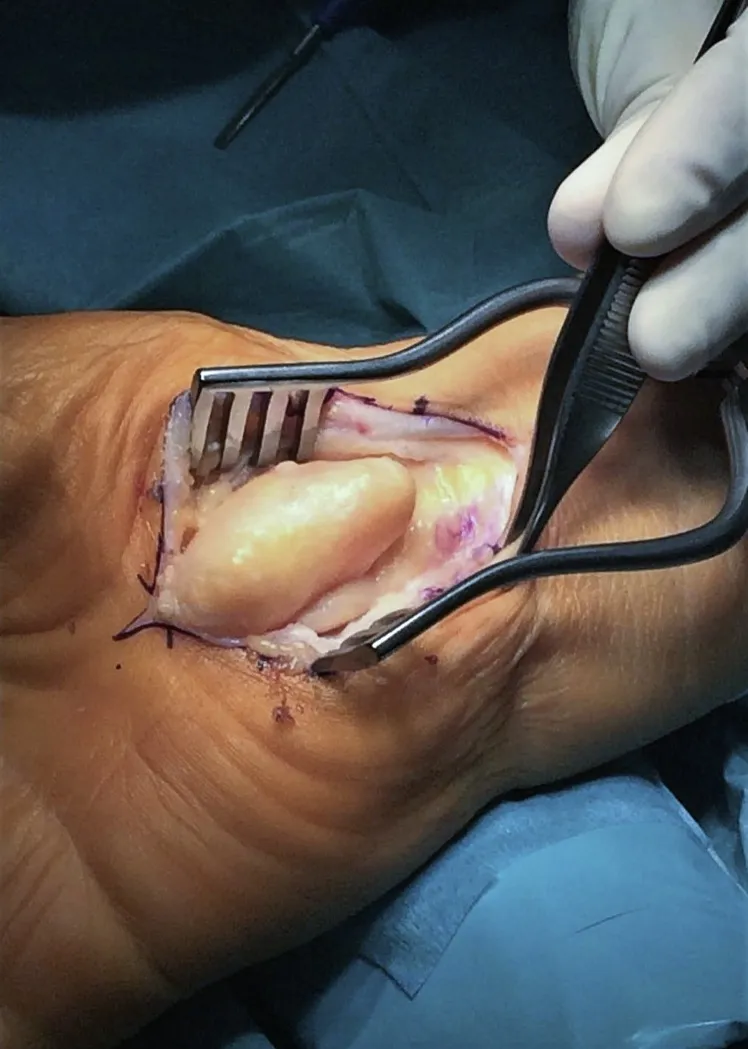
Intraoperative picture. Dissection of intracanal lipoma, laying above the median nerve.
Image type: medical_photograph (other_medical_photograph)